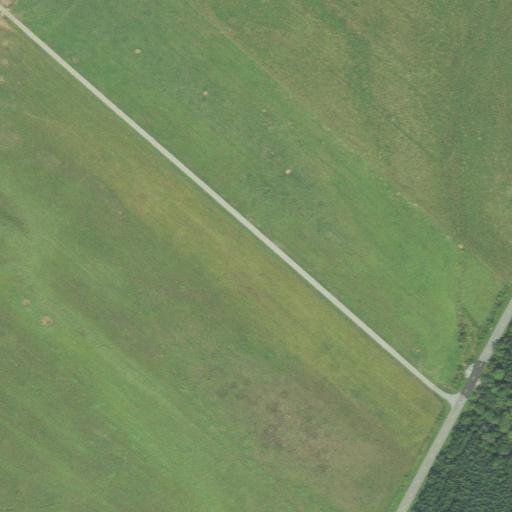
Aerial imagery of island in Virginia named Long Island containing pasture, shrub, open development, woody wetlands, grassland, herbaceous wetlands, and low intensity development